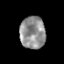
Tissue: prostate
Cell type: Epithelial cells
Senescence score: 0.3434
Nuclear area (px): 810
Mean DAPI intensity: 144.375